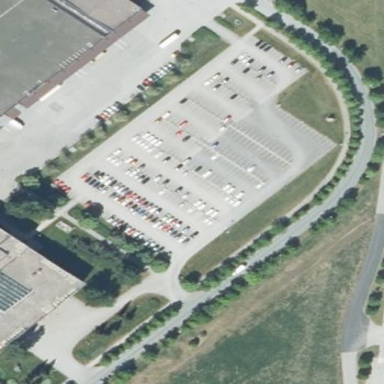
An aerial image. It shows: Parking area.